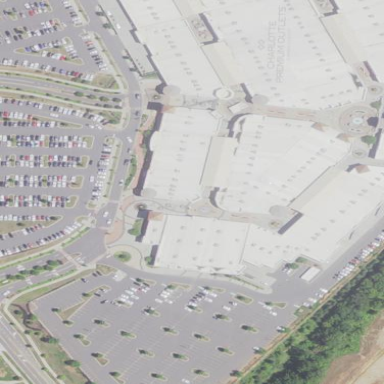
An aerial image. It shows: Mall building.